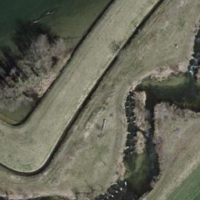
EUNIS habitat code: 24
Species observed at this site:
Tettigonia viridissima
Vanessa cardui
Calopteryx splendens